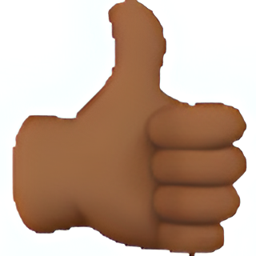
Name: thumbs up sign
Emoji: 👍🏾
Group: People & Body
Sub-group: hand-fingers-closed